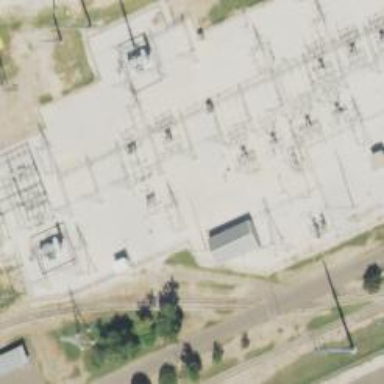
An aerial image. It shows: Switch used for power control.